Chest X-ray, PA view. Patient: 54 years old, sex F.
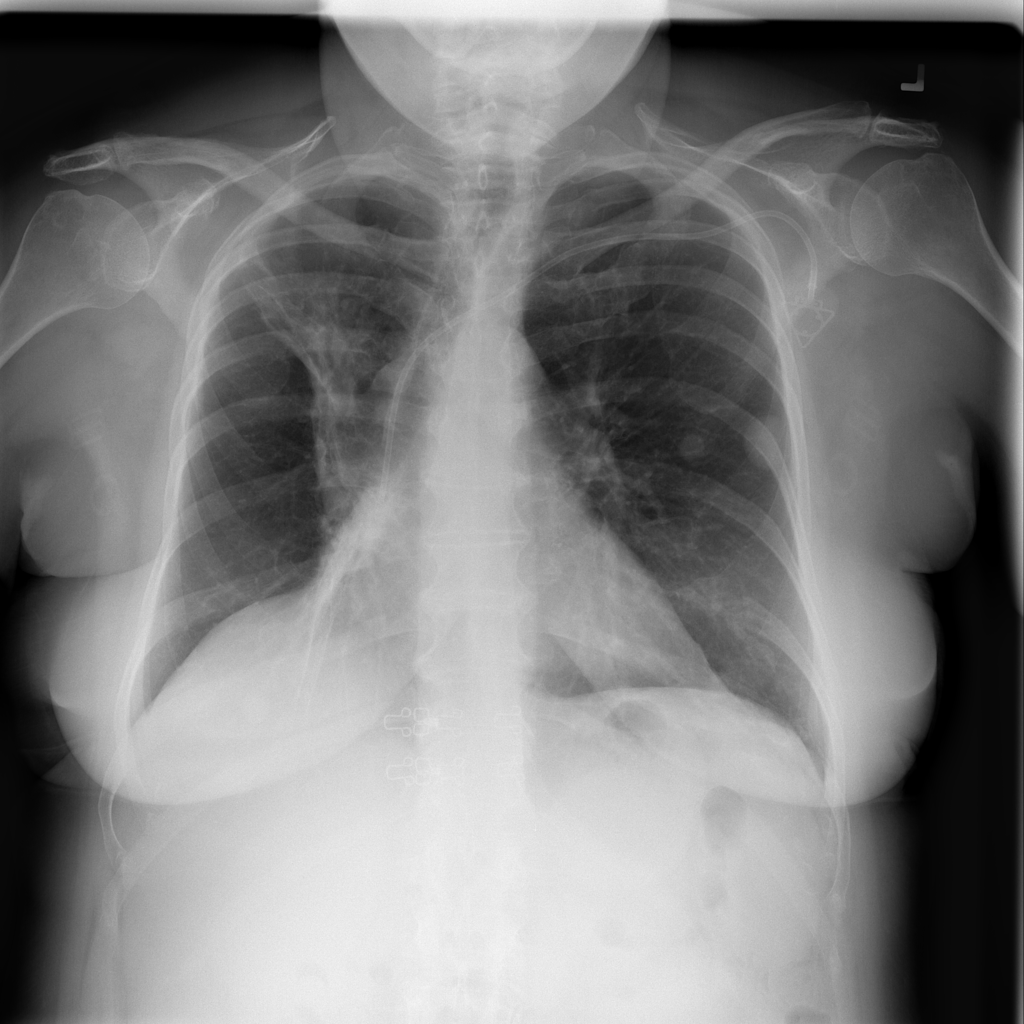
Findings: No Finding